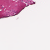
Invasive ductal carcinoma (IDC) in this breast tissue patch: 0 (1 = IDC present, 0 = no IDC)